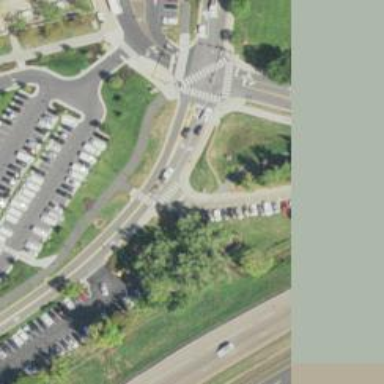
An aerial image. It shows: Uncontrolled zebra crossing on the road.